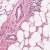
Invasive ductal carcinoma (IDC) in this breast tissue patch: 0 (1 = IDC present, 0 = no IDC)